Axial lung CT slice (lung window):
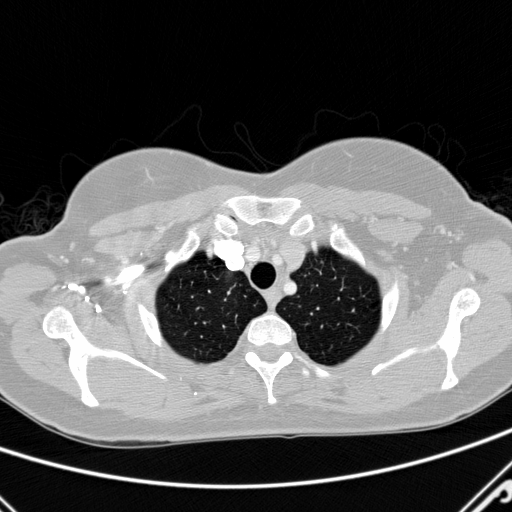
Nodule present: no